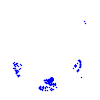
Particle: pion